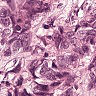
Metastatic tissue present: yes